Question: Facing a problem specifically on phones and tablets is the misaligned blue search icon on the top left. Not sure how to fix this.

Live:
<URL>
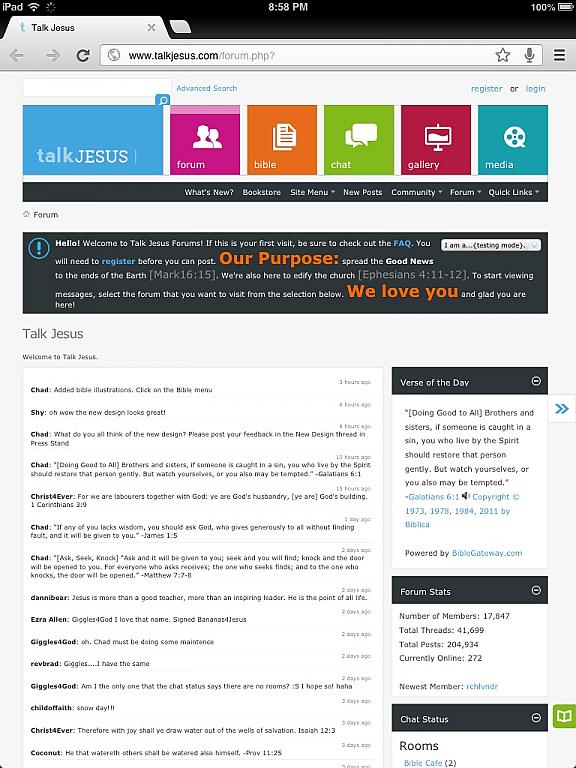
Answer: '''
.globalsearch input.textbox {
height: 22px;
width: 218px;
border: none;
font-size: 13px;
}
'''
'''
.globalsearch input.textbox {
height: 22px;
width: 212px;
border: none;
font-size: 13px;
}
'''
Note the shortened width of the textbox. I believe it is pushing the search button to a new line on some browsers.
- - -